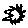
Label: sun